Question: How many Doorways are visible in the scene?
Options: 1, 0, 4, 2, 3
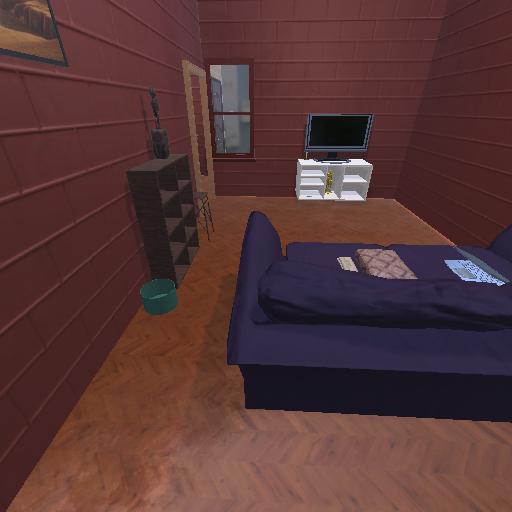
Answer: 1